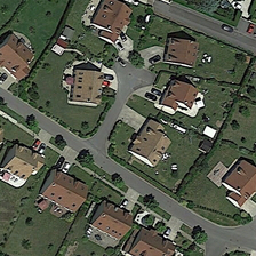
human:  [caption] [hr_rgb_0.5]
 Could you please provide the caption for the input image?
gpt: The house is divided into several areas.

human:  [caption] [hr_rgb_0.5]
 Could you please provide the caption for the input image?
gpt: Each piece is green.

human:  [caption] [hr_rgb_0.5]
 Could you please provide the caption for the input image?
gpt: residential is divided into different areas.

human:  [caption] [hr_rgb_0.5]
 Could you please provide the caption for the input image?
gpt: Residential areas are divided into several regions.

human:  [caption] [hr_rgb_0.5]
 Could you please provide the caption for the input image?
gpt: Every piece is green.